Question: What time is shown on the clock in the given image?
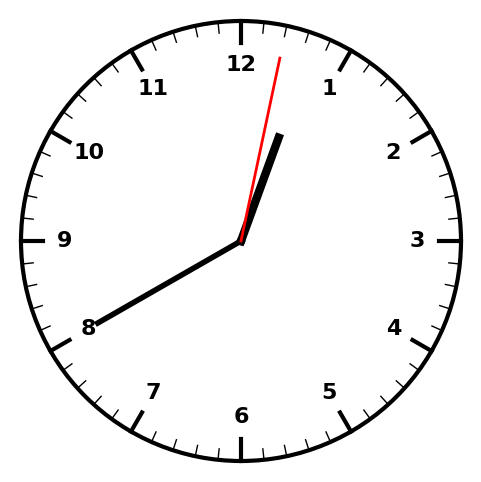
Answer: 12:40:02